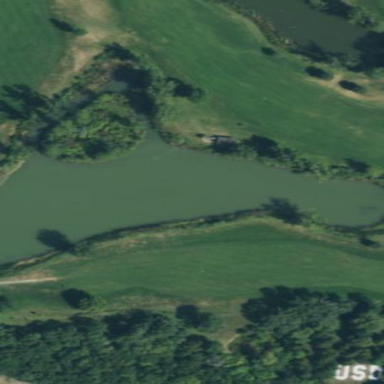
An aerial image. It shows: Water hazard in golf course. The hazard is natural water feature.